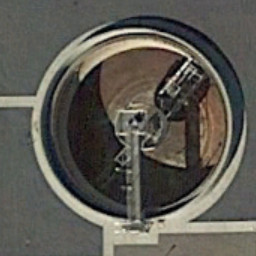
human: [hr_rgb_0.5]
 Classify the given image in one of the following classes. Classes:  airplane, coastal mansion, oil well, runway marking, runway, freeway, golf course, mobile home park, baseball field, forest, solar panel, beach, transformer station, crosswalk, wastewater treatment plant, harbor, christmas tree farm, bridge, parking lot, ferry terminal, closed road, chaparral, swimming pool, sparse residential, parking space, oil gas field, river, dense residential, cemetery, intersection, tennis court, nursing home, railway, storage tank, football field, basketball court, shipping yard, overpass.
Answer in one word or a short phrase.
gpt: wastewater treatment plant